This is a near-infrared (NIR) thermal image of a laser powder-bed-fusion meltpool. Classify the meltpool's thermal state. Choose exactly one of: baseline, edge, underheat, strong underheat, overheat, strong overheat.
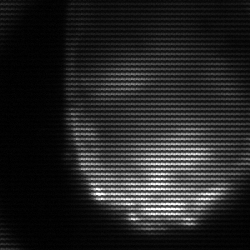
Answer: edge